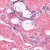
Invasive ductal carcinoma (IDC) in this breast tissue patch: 0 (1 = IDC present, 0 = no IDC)